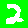
Digit: 2